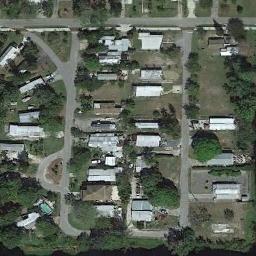
Label: residential